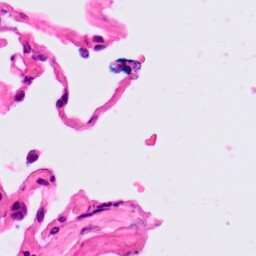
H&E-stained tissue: Lung